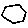
Label: hexagon